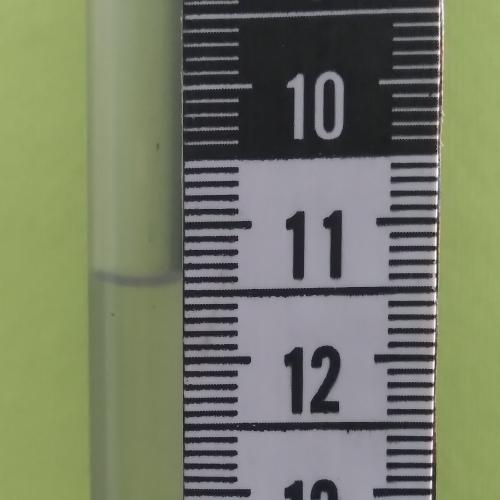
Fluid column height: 11.4 cm